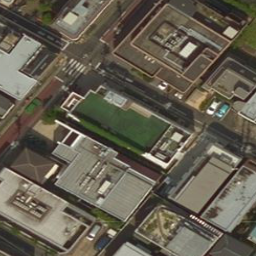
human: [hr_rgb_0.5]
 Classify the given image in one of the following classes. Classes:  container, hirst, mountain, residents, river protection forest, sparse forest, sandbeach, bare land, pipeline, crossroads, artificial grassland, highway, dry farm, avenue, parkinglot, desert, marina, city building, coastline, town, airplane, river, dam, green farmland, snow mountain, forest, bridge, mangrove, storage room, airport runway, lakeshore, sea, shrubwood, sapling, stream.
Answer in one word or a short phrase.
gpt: city building